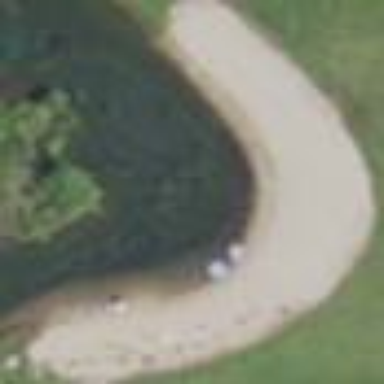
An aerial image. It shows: Scenic beach with natural beauty.